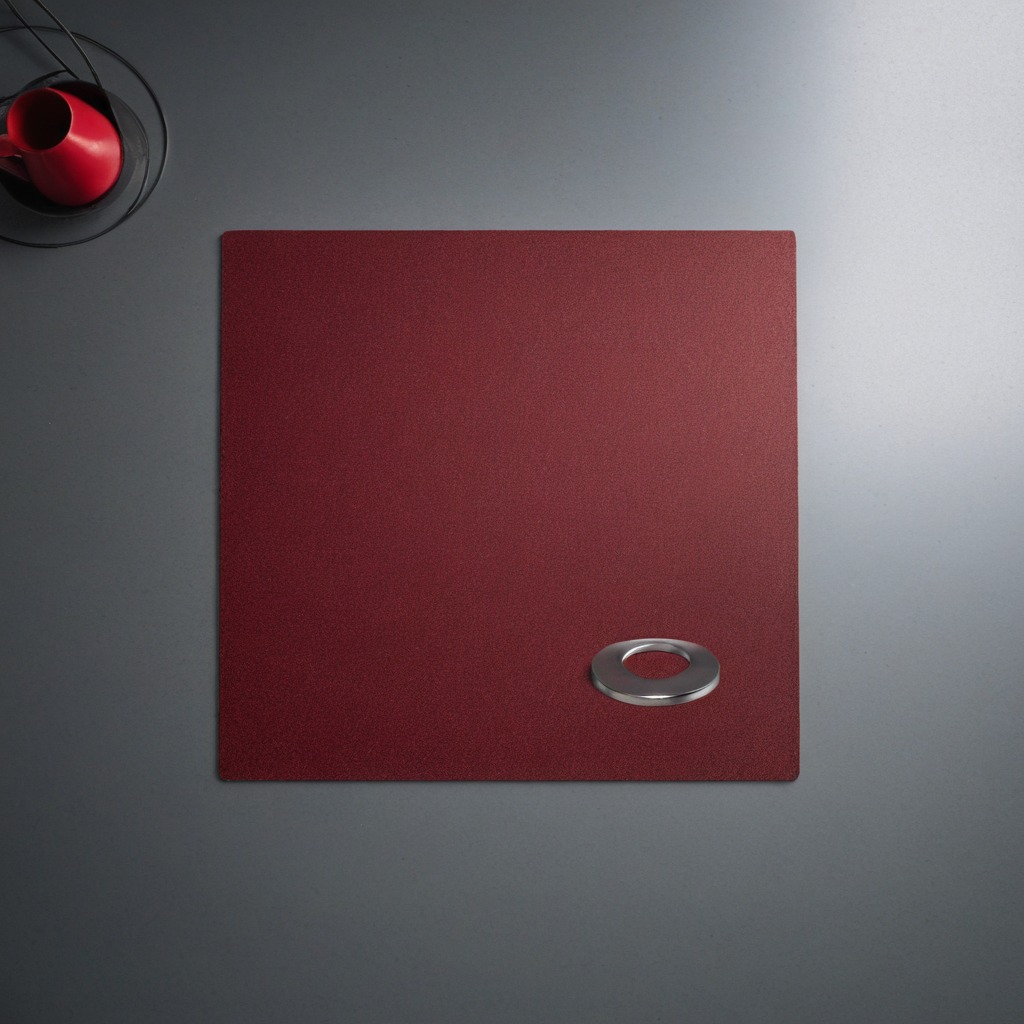
A flat metal washer is lying on the tabletop.